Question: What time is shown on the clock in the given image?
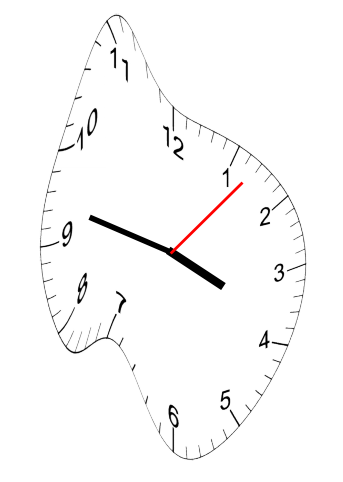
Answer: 03:47:07